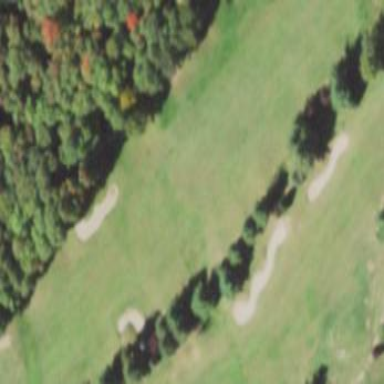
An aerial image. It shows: Golf fairway in the image.